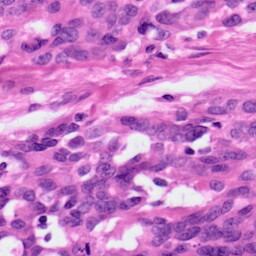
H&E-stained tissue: Ovarian